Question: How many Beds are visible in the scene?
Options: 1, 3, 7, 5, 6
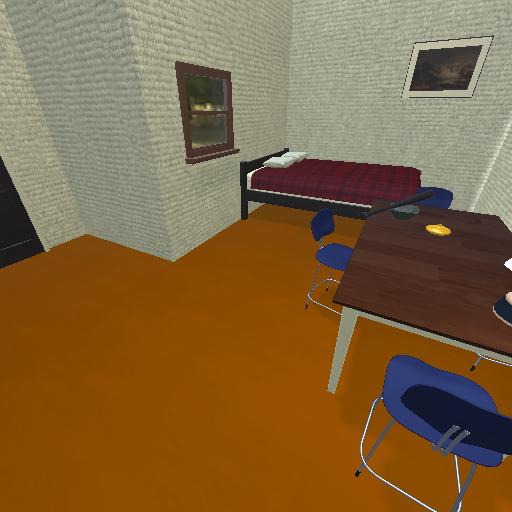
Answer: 1